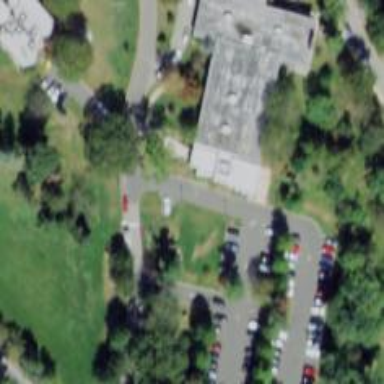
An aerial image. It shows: University building.